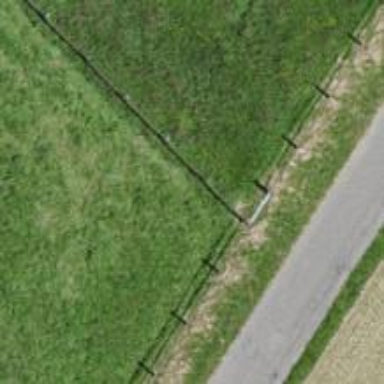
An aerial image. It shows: Fence.